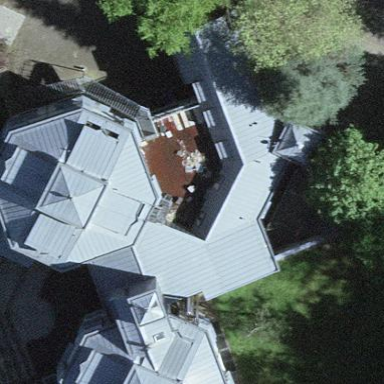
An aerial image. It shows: Building that serves as hostel for tourism.